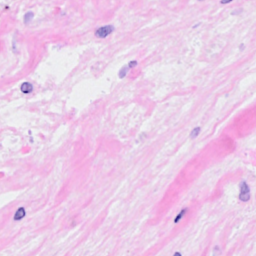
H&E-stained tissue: Breast